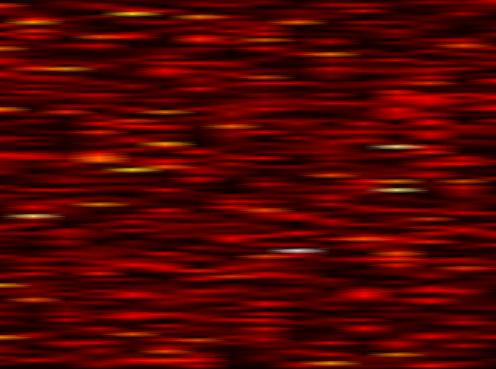
Label: FBMC